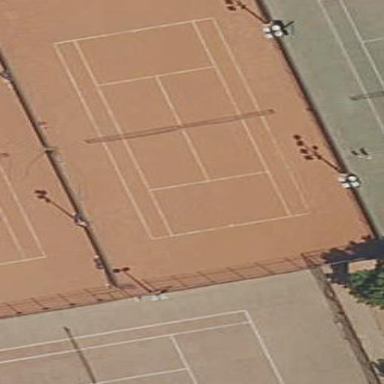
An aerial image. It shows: Tennis court in leisure pitch.